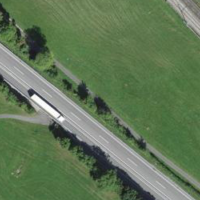
EUNIS habitat code: 24
Species observed at this site:
Cardamine pratensis